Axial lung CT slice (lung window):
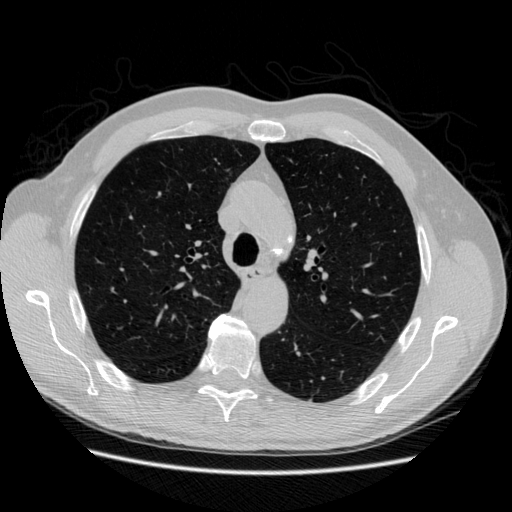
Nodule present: no